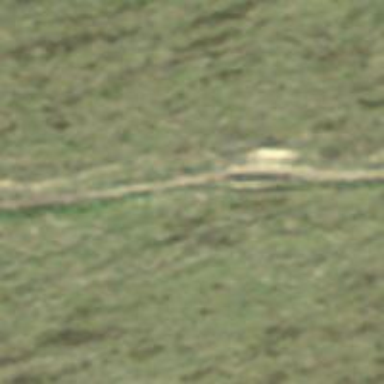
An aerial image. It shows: Path.